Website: lowes
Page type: order-tracking
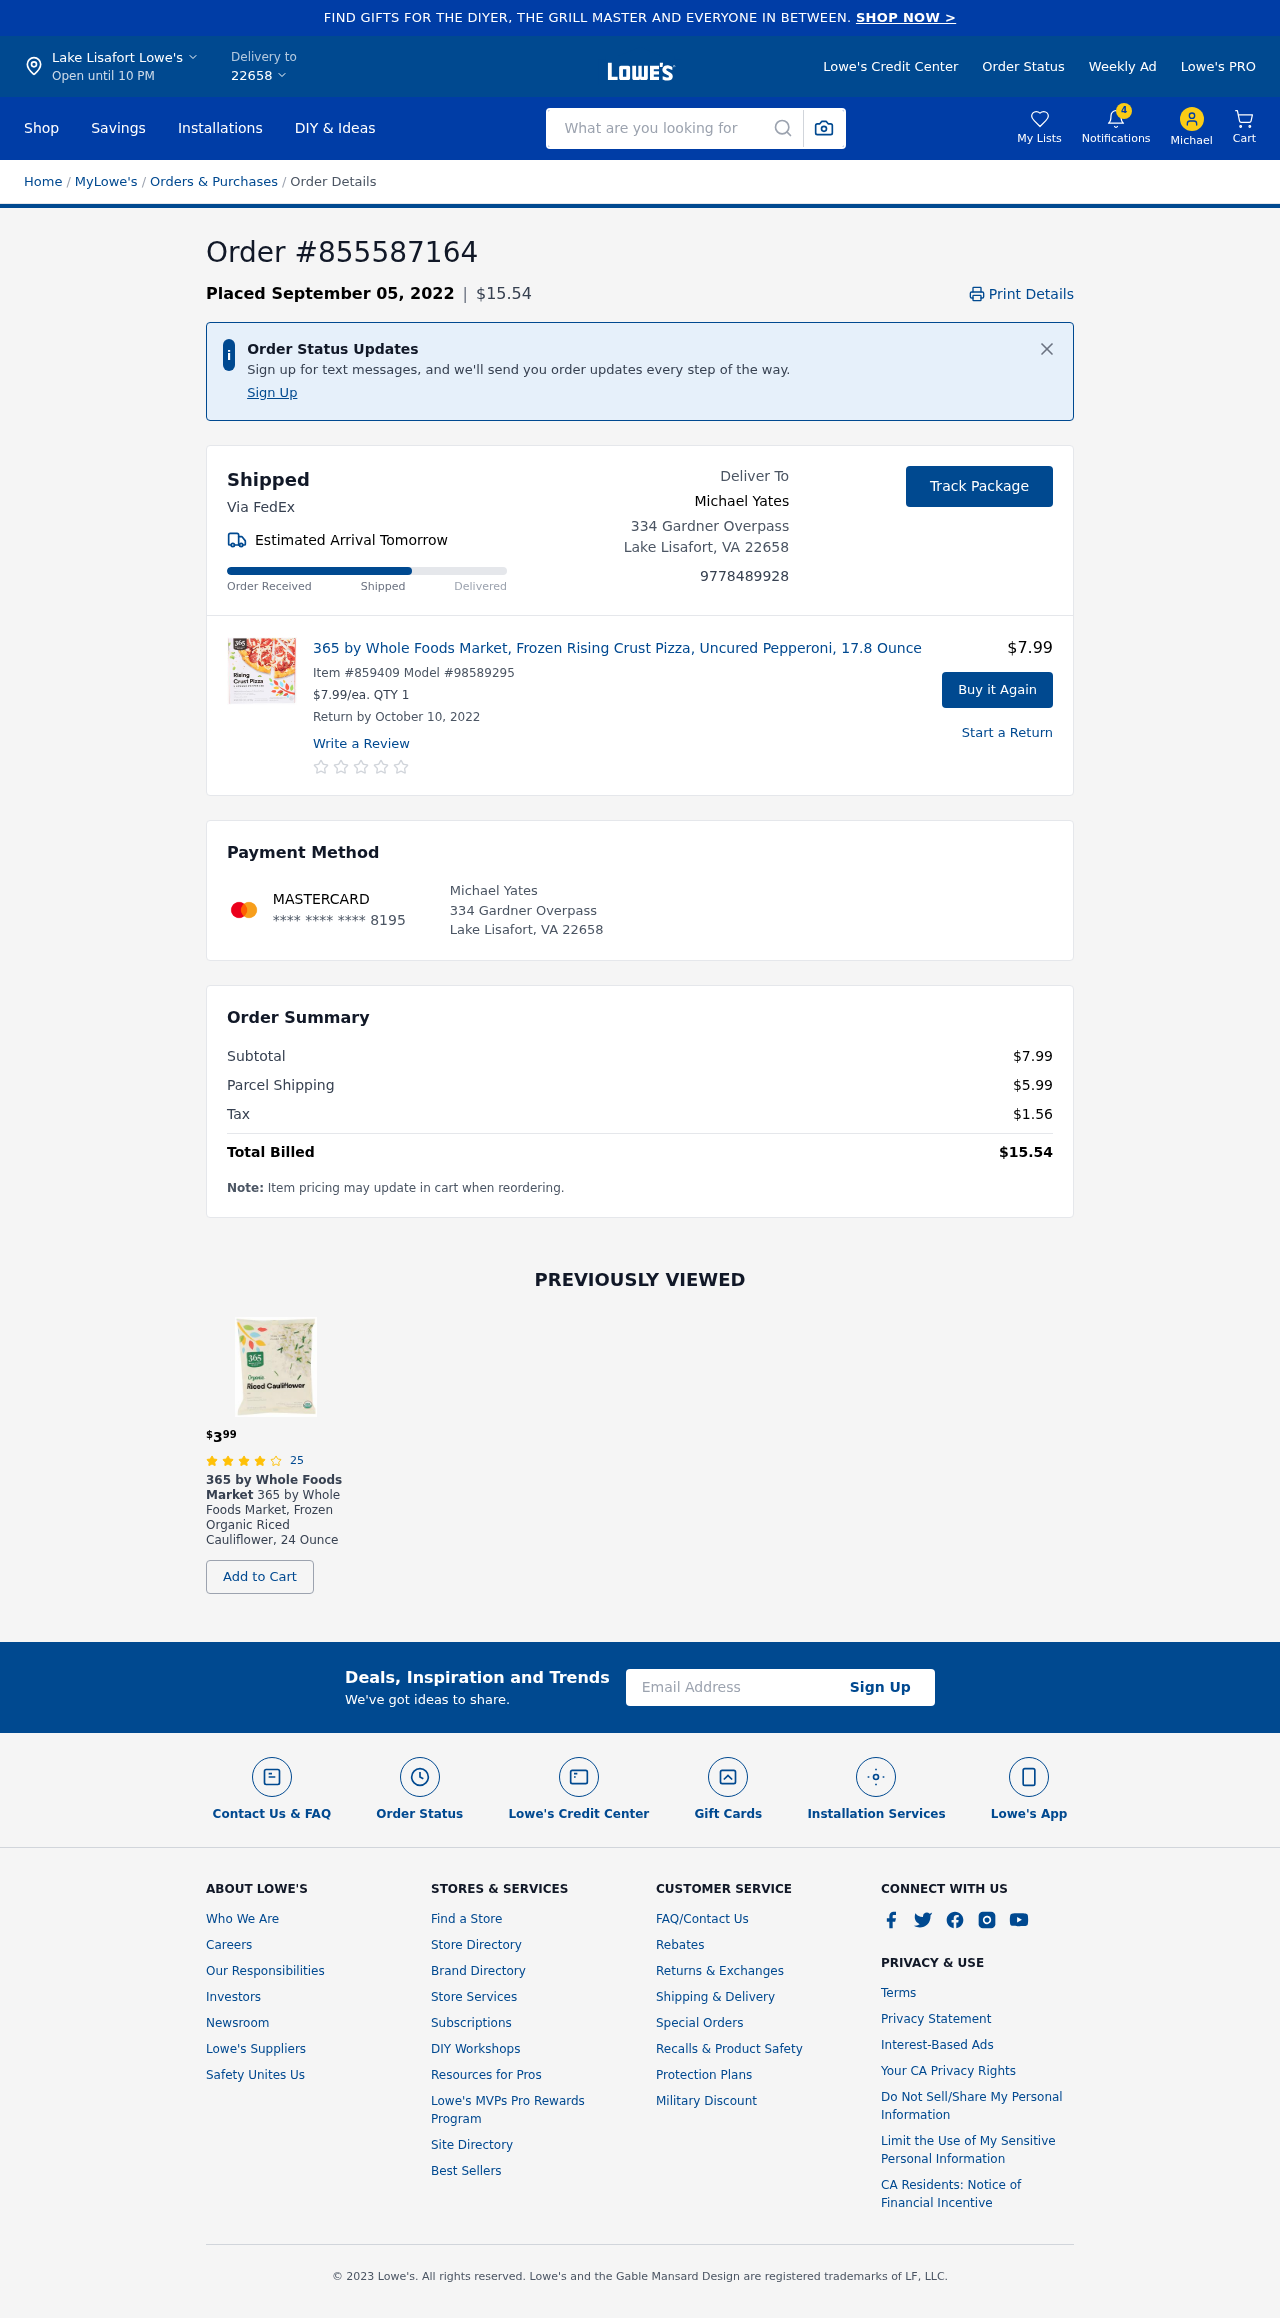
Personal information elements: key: PII_CARD_LAST4
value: **** **** **** 8195
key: PII_CARD_TYPE
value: MASTERCARD
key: PII_CITY
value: Lake Lisafort Lowe's
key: PII_CITY
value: Lake Lisafort
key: PII_CITY_STATE_ZIP
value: Lake Lisafort, VA 22658
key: PII_EMAIL
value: myates@gmail.com
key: PII_FIRSTNAME
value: Michael
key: PII_FULLNAME
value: Michael Yates
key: PII_PHONE
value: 9778489928
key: PII_POSTCODE
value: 22658
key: PII_STREET
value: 334 Gardner Overpass
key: PII_FULLNAME2
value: Michael Yates
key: PII_STATE_ABBR
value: VA
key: PII_POSTCODE_FULL
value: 22658
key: PII_CITY_STATE
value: Lake Lisafort, VA
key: PII_POSTCODE_NUMERIC
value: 22658
Product elements: key: PRODUCT1_NAME
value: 365 by Whole Foods Market, Frozen Rising Crust Pizza, Uncured Pepperoni, 17.8 Ounce
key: PRODUCT1_PRICE
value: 7.99
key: PRODUCT1_QUANTITY
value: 1
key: PRODUCT2_BRAND
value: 365 by Whole Foods Market
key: PRODUCT2_NAME
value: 365 by Whole Foods Market, Frozen Organic Riced Cauliflower, 24 Ounce
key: PRODUCT2_NUM_RATINGS
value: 25
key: PRODUCT2_PRICE
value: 3.99
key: PRODUCT2_RATING
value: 3.8
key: PRODUCT1_ITEM
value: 859409
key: PRODUCT1_MODEL
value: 98589295
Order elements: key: ORDER_ID
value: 855587164
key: ORDER_DATE
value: Placed September 05, 2022
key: ORDER_TOTAL
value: $15.54
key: ORDER_DELIVERY_DATE
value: Estimated Arrival Tomorrow
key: ORDER_RETURN_BY_DATE
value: Return by October 10, 2022
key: ORDER_SUBTOTAL
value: $7.99
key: ORDER_SHIPPING_COST
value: $5.99
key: ORDER_TAX
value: $1.56
Search elements: key: HEADER_SEARCH
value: What are you looking for
Other elements: key: NOTIFICATION_COUNT
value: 4